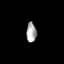
Tissue: prostate
Cell type: Fibroblasts
Senescence score: 0.6912
Nuclear area (px): 198
Mean DAPI intensity: 166.04